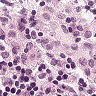
Metastatic tissue present: no